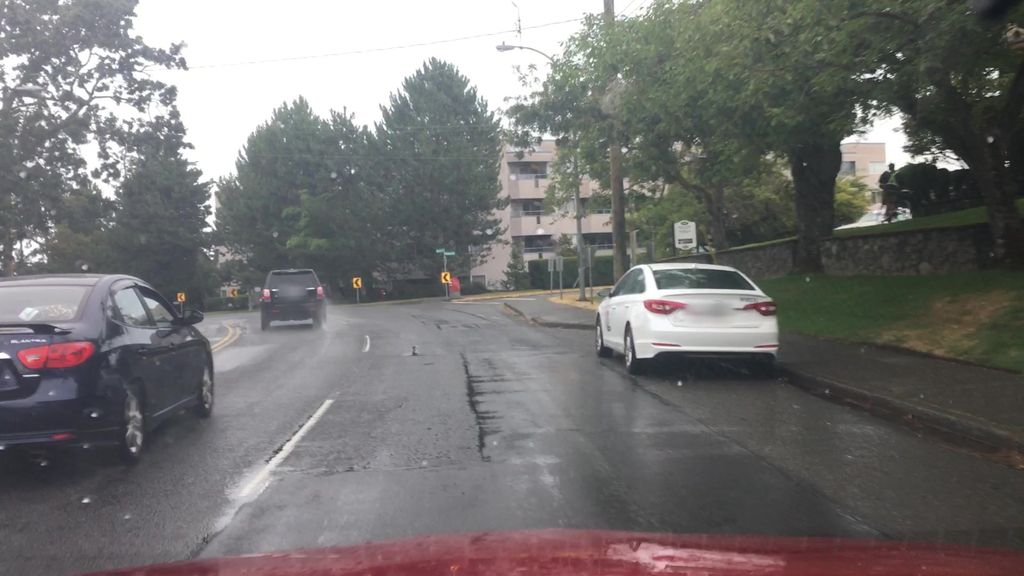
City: victoria